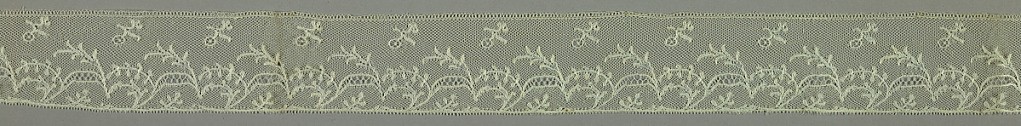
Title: Border
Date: early 19th century
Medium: Technique: bobbin lace
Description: Bobbin lace border, floral scroll; early 19th century Maline